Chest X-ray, PA view. Patient: 52 years old, sex M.
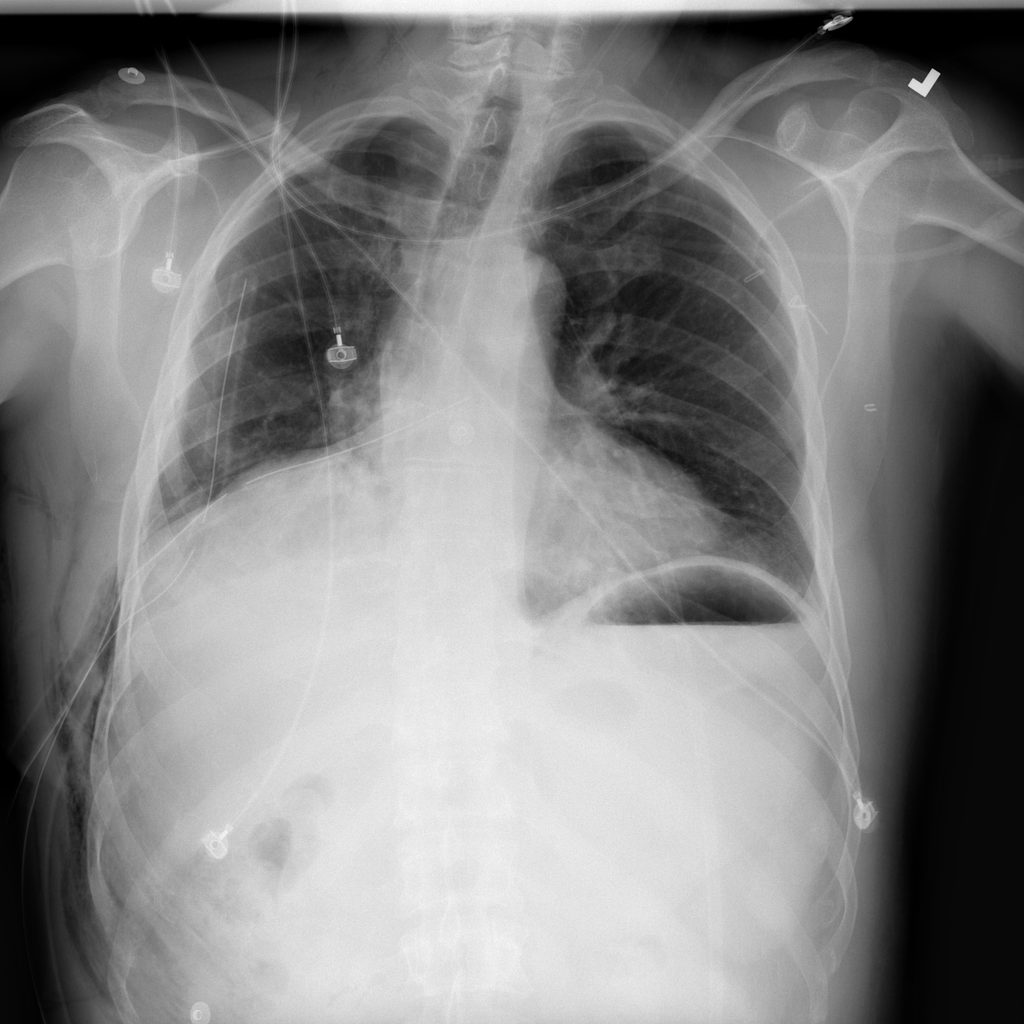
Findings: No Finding